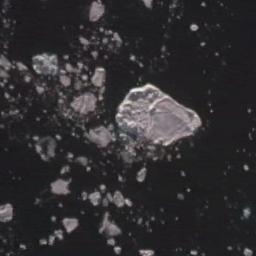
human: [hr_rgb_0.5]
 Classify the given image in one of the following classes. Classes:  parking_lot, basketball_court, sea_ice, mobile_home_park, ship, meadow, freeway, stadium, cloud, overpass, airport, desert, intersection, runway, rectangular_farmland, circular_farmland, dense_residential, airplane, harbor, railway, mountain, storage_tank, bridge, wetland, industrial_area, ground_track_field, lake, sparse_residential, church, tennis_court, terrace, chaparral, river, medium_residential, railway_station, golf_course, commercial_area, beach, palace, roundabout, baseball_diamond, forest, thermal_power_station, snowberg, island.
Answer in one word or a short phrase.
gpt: sea_ice